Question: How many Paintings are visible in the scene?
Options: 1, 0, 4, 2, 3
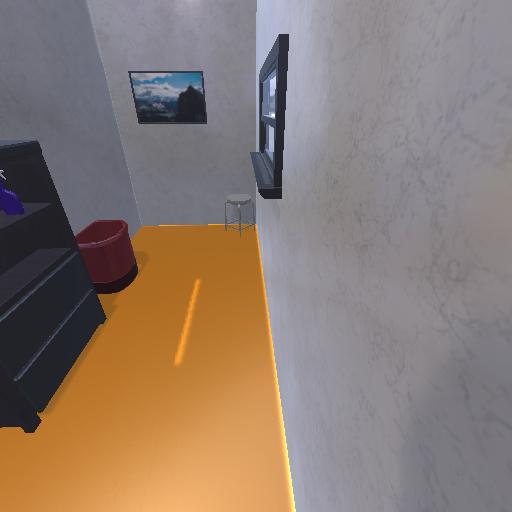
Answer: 1